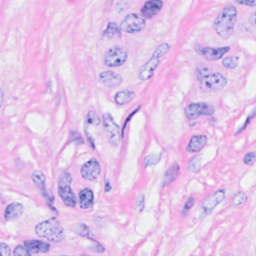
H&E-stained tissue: Breast